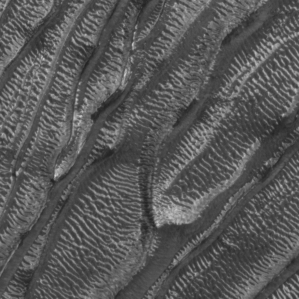
Label: frost